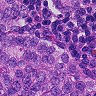
Metastatic tissue present: yes